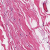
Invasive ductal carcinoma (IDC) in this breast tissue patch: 0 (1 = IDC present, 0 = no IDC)